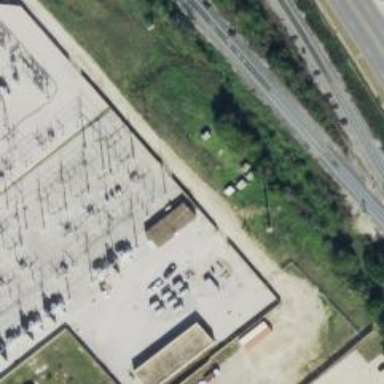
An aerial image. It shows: Switch for power supply.